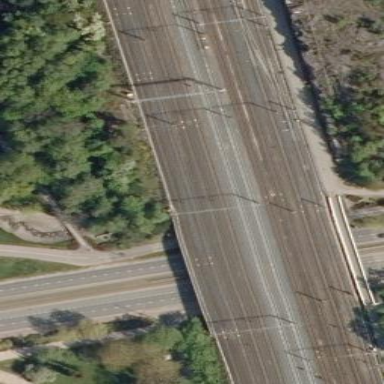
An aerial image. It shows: Bridge with beam structure.